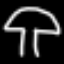
Label: mushroom